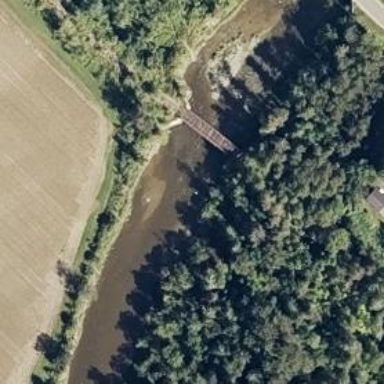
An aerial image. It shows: Disused railway bridge.